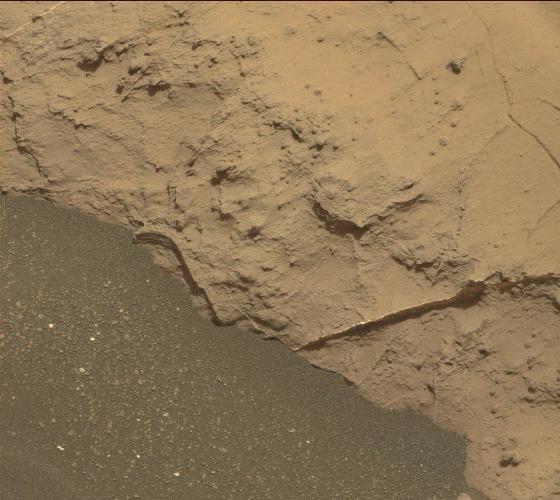
Terrain classes present: Bedrock, Gravel / Sand / Soil, Rock, Shadow